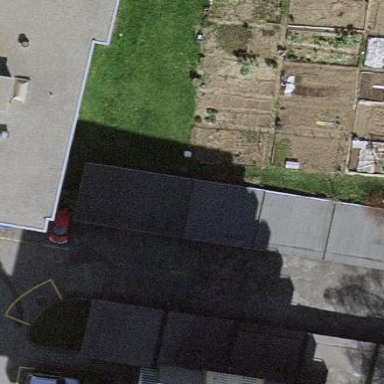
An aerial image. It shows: Group of garages.